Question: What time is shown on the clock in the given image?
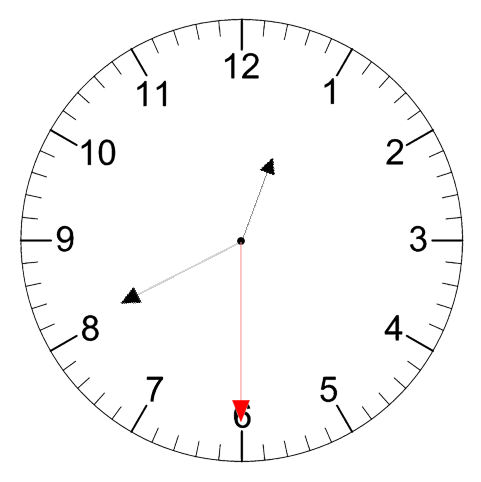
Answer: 12:40:30